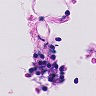
Metastatic tissue present: no